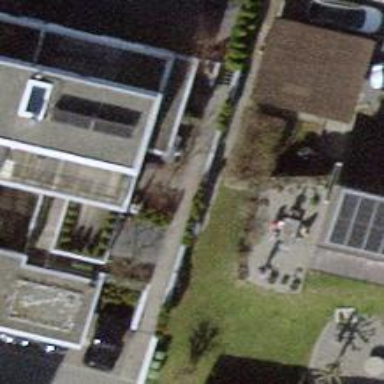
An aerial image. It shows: Terrace building.